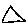
Label: triangle